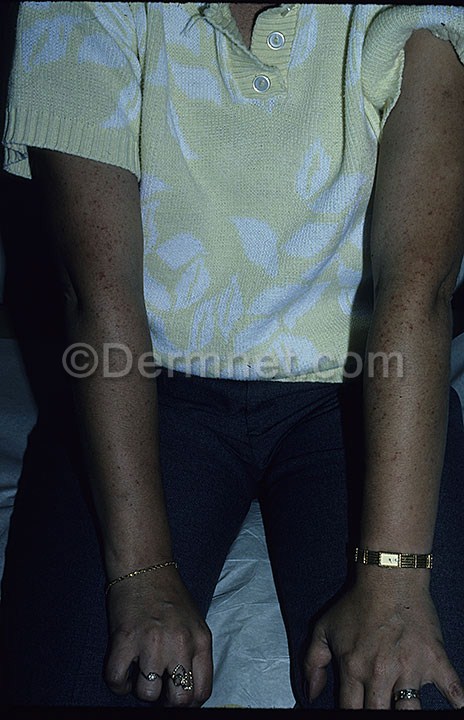
Disease: Light Diseases and Disorders of Pigmentation